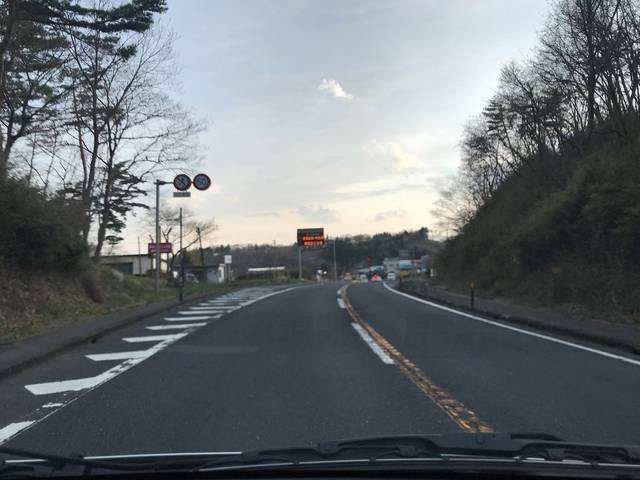
Region: Japan
Coordinates: 38.947, 141.118